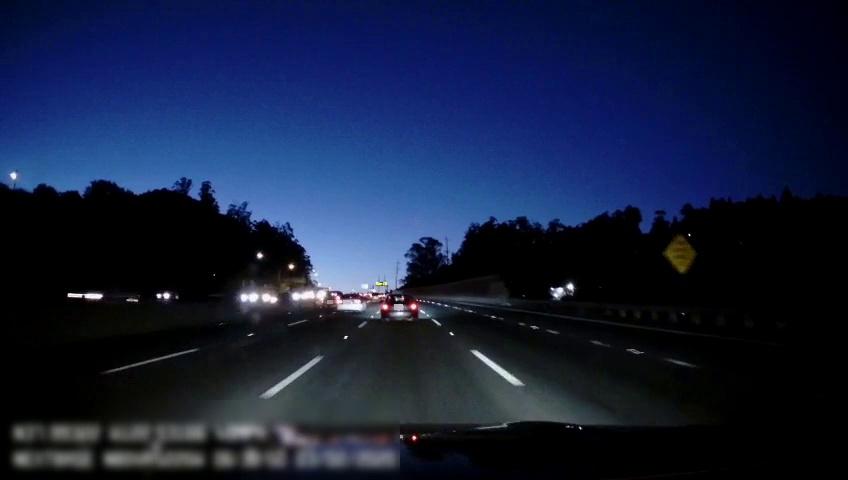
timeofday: Night
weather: Other
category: Drivable Space
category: Vehicles | SUV
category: Vehicles | Car
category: Vehicles | Truck
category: Vehicles | Car
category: Vehicles | SUV
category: Vehicles | Car
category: Vehicles | SUV
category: Lanes | Alternate Lane
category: Lanes | Alternate Lane
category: Lanes | Current Lane
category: Lanes | Current Lane
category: Lanes | Alternate Lane
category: Lanes | Alternate Lane
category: Traffic | Signs